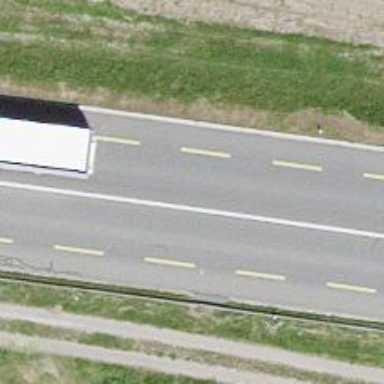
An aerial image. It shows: Primary highway with dedicated cycle lane on both sides.